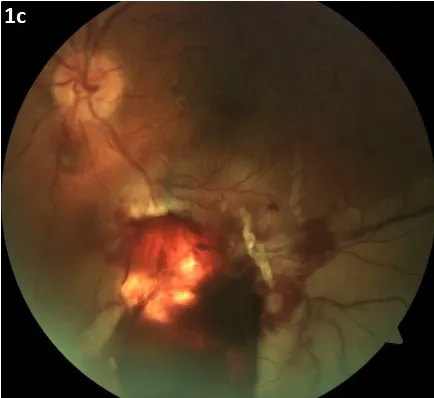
Initial presentation and subsequent fundus photo and OCT 3 d post injury. B) OCT analysis (OS) 3 d post-injury: subretinal fluid.
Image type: ophthalmic_imaging (fundus_photograph)